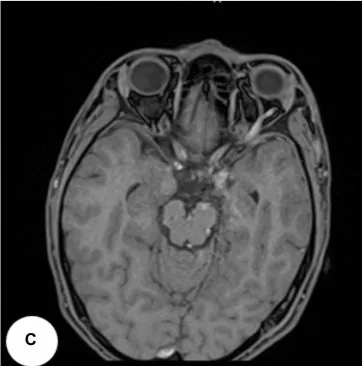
A visual manifestation and instrumental examinations of Case 1. (B) Lateral view.
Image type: radiology (mri)